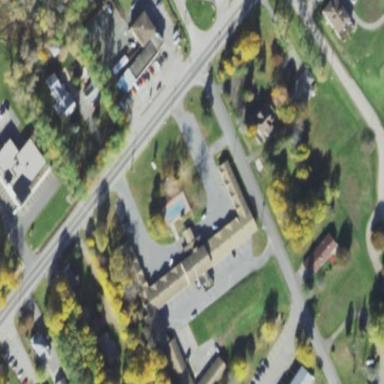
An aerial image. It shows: Motel building classified as hotel under tourism category.